Interaction volume radius: 10 \u00c5
Interaction volume height: 50 \u00c5
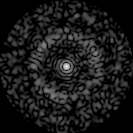
Disorder parameter: 0.8499